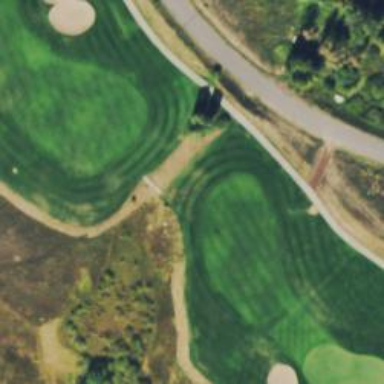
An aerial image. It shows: Rough grassy area used for golf.